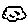
Label: cloud